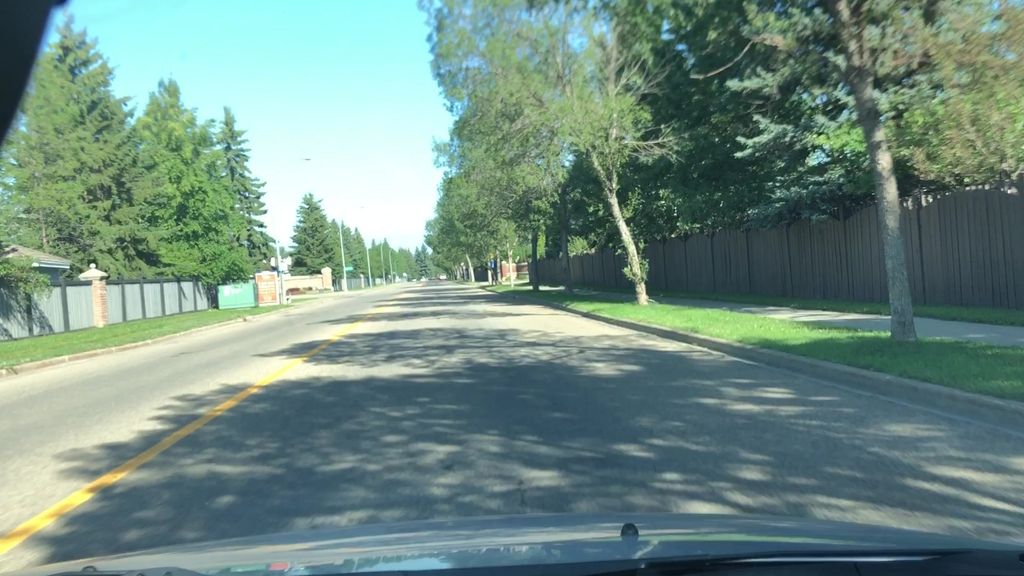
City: edmonton